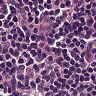
Metastatic tissue present: no